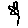
Label: flower